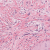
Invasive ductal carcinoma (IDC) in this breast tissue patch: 0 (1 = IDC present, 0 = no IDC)